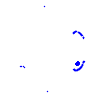
Particle: proton